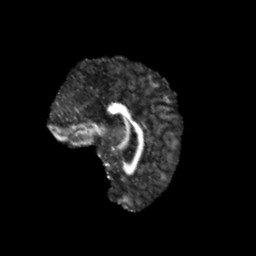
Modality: FA
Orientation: sagittal
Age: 10
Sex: female
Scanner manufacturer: siemens
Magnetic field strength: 3 T
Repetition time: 3.8 s
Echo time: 0.07 s